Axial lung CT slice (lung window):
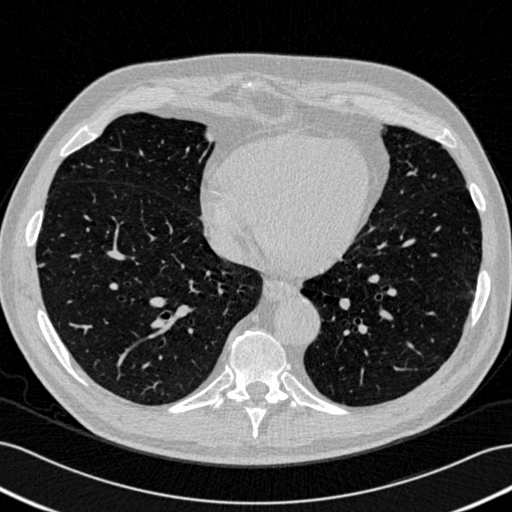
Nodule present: yes
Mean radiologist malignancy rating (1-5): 2.5